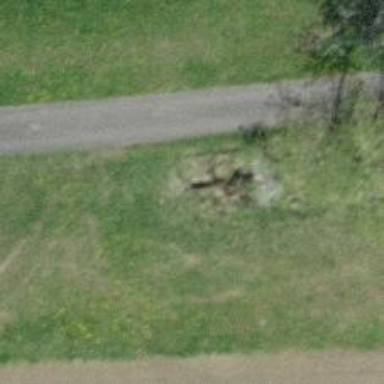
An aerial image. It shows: Culvert tunnel.